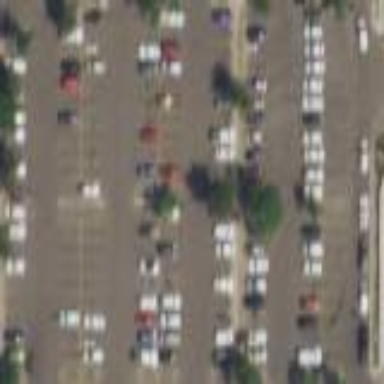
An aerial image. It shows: Parking area with asphalt surface.